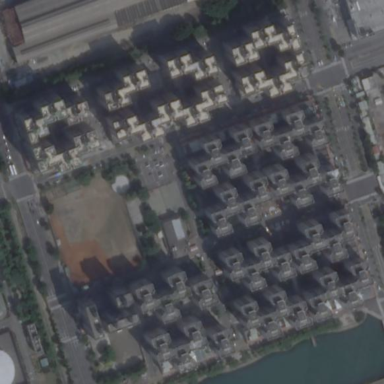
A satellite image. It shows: Residential area with apartments.